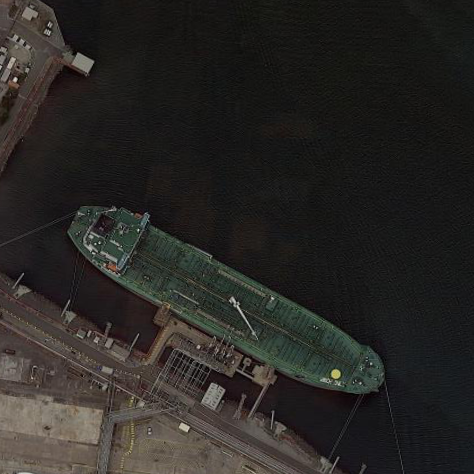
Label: Tank_ship